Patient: sex F, age 75
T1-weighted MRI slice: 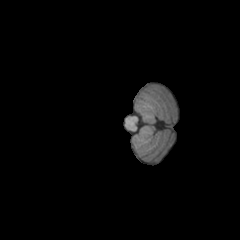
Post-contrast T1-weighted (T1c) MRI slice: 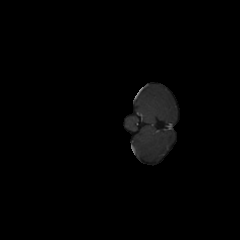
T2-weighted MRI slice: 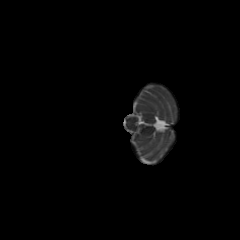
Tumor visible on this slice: no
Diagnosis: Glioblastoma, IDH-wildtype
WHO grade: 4